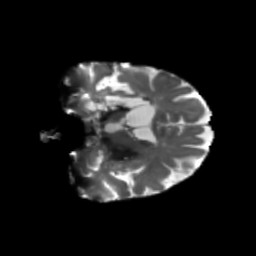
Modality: T2w
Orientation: coronal
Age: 75
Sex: female
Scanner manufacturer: siemens
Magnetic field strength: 3 T
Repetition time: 5.25 s
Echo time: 0.08 s